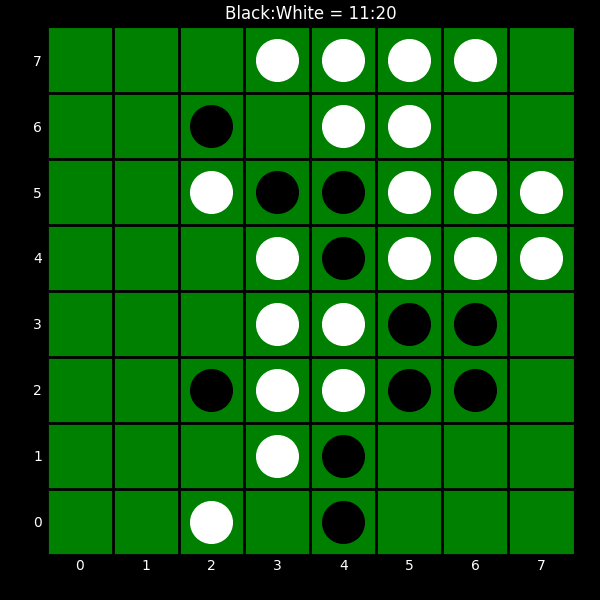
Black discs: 11
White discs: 20